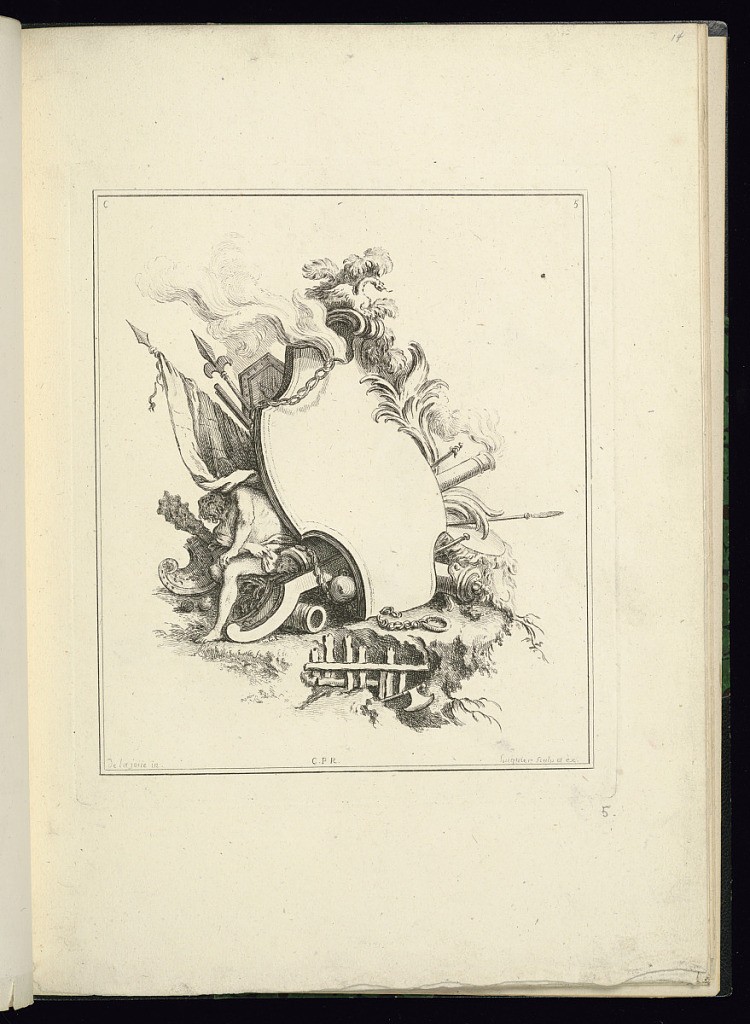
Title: Design for a Cartouche Evoking War
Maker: Jacques de Lajoüe, French, 1687–1761
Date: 1740
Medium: Engraving on white laid paper
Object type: Print
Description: At left of cartouche, a slave restrained by a ball and chain. A flag, spear, and shield are seen at left. Spears, torch, and canon are at right. A phoenix surmounts the cartouche.